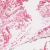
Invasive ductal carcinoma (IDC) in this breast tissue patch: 0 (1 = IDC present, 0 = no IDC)